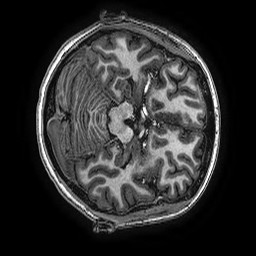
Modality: T1w
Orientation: axial
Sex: female
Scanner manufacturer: ge
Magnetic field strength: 3 T
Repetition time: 0.00766 s
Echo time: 0.003476 s